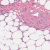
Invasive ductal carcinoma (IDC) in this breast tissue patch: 0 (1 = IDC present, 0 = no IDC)